Question: I want to move the bottom bar in my layout all the way to the bottom of the screen, but there is a black bar at the bottom. How can I remove this black space so that my application fills the screen?
Here the code :
'''
<?xml version="1.0" encoding="utf-8" ?>
<LinearLayout xmlns:android="http://schemas.android.com/apk/res/android"
android:orientation="vertical"
android:layout_width="fill_parent"
android:background="@drawable/back1" android:layout_height="wrap_content">
<LinearLayout
android:orientation="horizontal"
android:layout_width="fill_parent"
android:layout_height="40dip"
android:gravity = "center"
>
/>
</LinearLayout>
<LinearLayout
android:orientation="vertical"
android:layout_width="fill_parent"
android:layout_height="fill_parent"
android:layout_weight="1"
android:background="#48250F"
android:gravity="center">
<ImageView android:id="@+id/detail_view_1"
android:layout_width="200dip"
android:layout_height="240dip"
android:layout_gravity="center"
android:paddingTop="30dip"
android:paddingBottom="10dip" />
<TextView android:id="@+id/detail_name" android:layout_width="wrap_content"
android:layout_height="wrap_content" android:paddingLeft="2dip"
android:paddingTop="10dip"
android:paddingBottom="10dip"
android:textStyle="bold"
android:textColor="#FFFFFF"
/>
<Button
android:id="@+id/btn_facebook"
android:background="@drawable/button_color_selector"
android:layout_width="120dip"
android:layout_height="25dip"
android:text="facebook"
android:textColor = "#FFFFFF"
android:layout_marginTop="10dip"
android:layout_marginBottom="5dip"
/>
<Button
android:id="@+id/btn_email"
android:background="@drawable/button_color_selector"
android:layout_width="120dip"
android:layout_height="25dip"
android:text="email"
android:textColor = "#FFFFFF"
android:layout_marginTop="10dip"
android:layout_marginBottom="5dip"/>
</LinearLayout>
<TableLayout
android:orientation="horizontal"
android:layout_width="fill_parent"
android:layout_height="wrap_content"
android:gravity = "center"
android:layout_gravity="bottom"
android:stretchColumns="1,3,5,7">
<TableRow>
<Button
android:id="@+id/image21"
android:background="@drawable/flavors"
android:layout_width="fill_parent"
android:layout_height="wrap_content"
android:padding= "3dip"
android:layout_gravity="bottom"
/>
<TextView android:id="@+id/text_empty1" android:layout_width="wrap_content" />
<Button
android:id="@+id/image22"
android:background="@drawable/calendar"
android:layout_width="fill_parent"
android:layout_height="wrap_content"
android:paddingLeft = "1dip"
android:paddingRight = "1dip"
android:layout_gravity="bottom"
/>
<TextView android:id="@+id/text_empty2" android:layout_width="wrap_content" />
<Button
android:id="@+id/image23"
android:background="@drawable/fun"
android:layout_width="wrap_content"
android:layout_height="wrap_content"
android:paddingLeft = "1dip"
android:paddingRight = "1dip"
android:layout_gravity="bottom"
/>
<TextView android:id="@+id/text_empty3" android:layout_width="wrap_content" />
<Button
android:id="@+id/image24"
android:background="@drawable/locations"
android:layout_width="wrap_content"
android:layout_height="wrap_content"
android:paddingLeft = "1dip"
android:paddingRight = "1dip"
android:layout_gravity="bottom"
/>
<TextView android:id="@+id/text_empty4" android:layout_width="wrap_content" />
<Button
android:id="@+id/image25"
android:background="@drawable/gifts"
android:layout_width="wrap_content"
android:layout_height="wrap_content"
android:paddingLeft = "1dip"
android:paddingRight = "1dip"
android:layout_gravity="bottom"
/>
</TableRow>
</TableLayout>
</LinearLayout>
'''

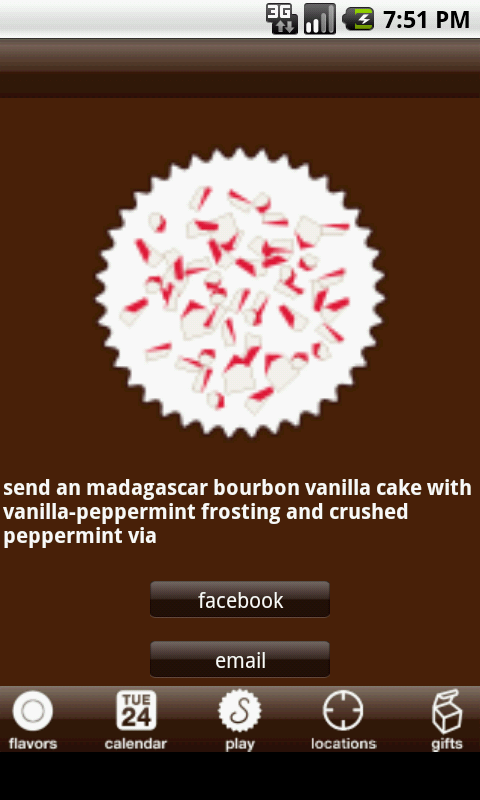
Answer: try setting the 'android:layout_height' attribute of the outermost 'LinearLayout' to 'fill_parent'